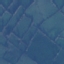
Label: Pasture